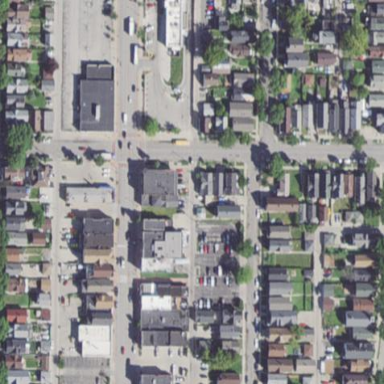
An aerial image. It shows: Sidewalk.